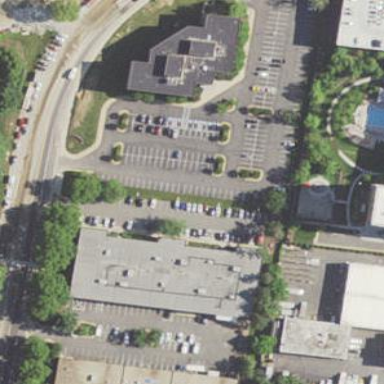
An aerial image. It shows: Commercial area.